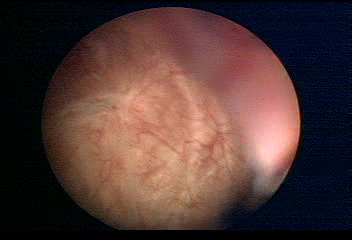
Modality: WLC
Class: Normal mucosa
Bladder cancer association: No